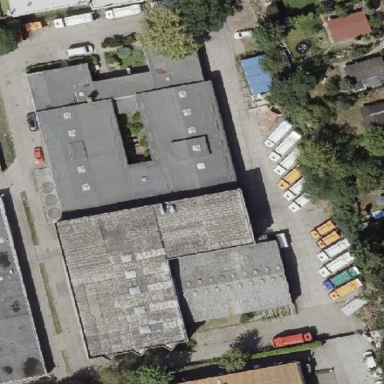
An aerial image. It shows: Industrial building.